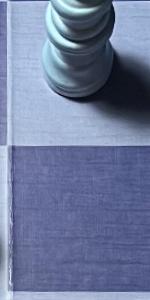
Label: Empty